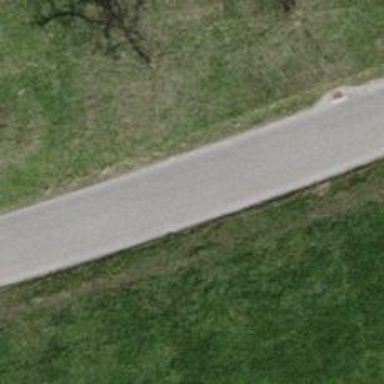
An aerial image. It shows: Unclassified road with asphalt surface.